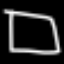
Label: square